Interaction volume radius: 5 \u00c5
Interaction volume height: 10 \u00c5
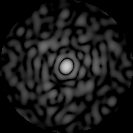
Disorder parameter: 0.8814